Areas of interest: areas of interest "Library"
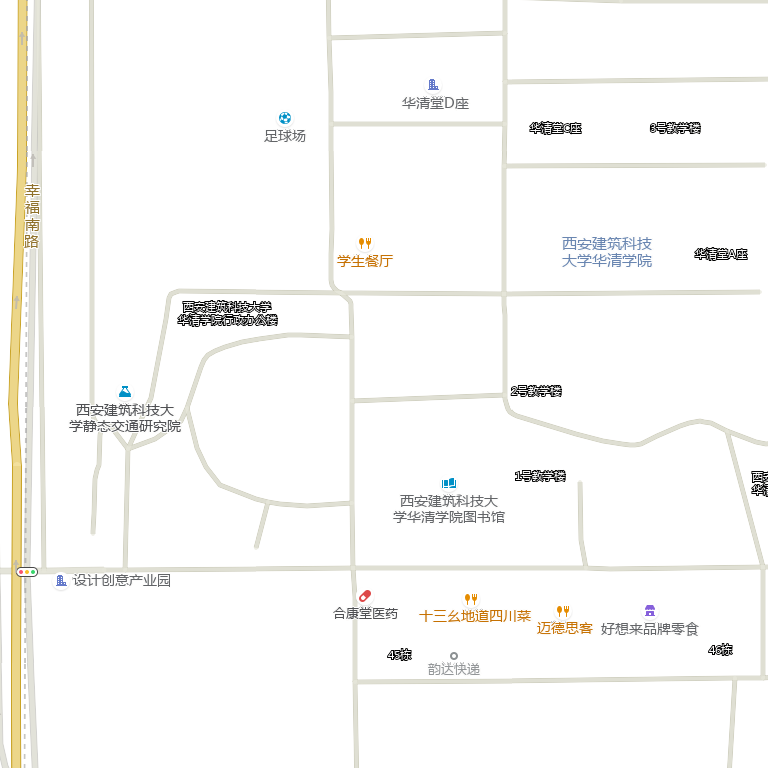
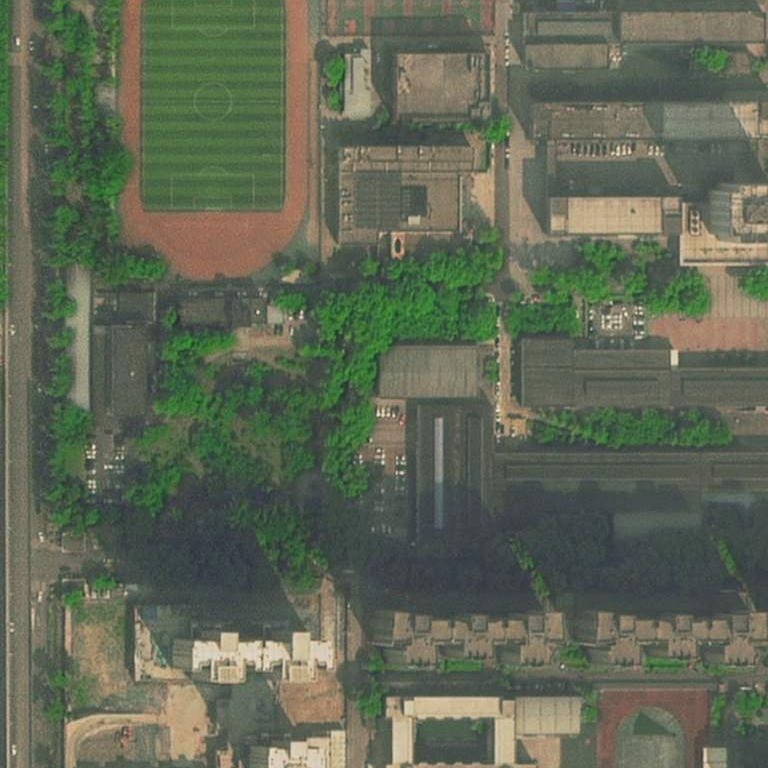